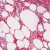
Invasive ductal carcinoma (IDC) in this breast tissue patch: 0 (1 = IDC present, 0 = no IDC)